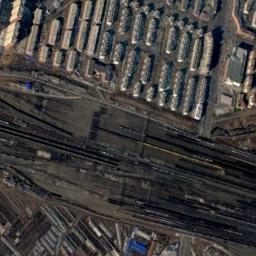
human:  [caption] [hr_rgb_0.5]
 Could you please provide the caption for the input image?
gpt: The railway is next to some houses .

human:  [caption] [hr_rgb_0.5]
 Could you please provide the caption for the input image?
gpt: There are several buildings beside the railway .

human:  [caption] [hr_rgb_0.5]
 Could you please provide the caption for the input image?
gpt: These railways are flanked by lots of buildings and lots of trains are on the railways .

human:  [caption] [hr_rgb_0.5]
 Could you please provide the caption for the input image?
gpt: Both sides of the railway are neat trees .

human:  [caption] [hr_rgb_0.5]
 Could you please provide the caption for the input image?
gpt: There are many buildings beside the railway with some black trains .